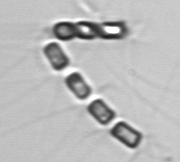
Label: Chaetoceros